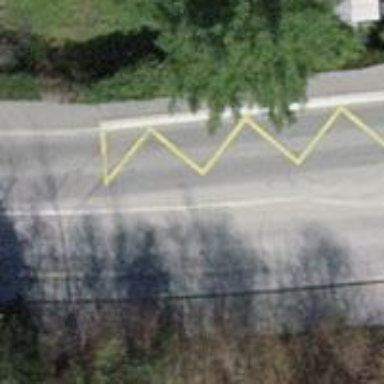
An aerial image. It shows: Bus stop with stop position for public transport.